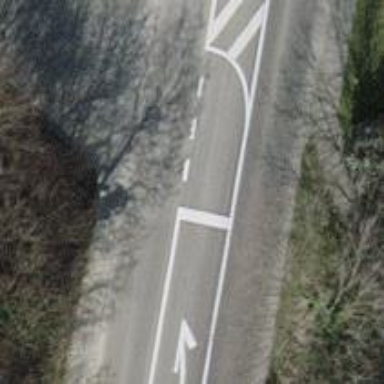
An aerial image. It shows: Bus stop along the road.